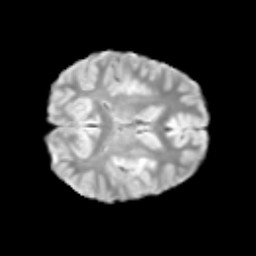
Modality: T2w
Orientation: axial
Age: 9
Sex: female
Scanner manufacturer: siemens
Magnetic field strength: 3 T
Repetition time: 3.8 s
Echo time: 0.07 s